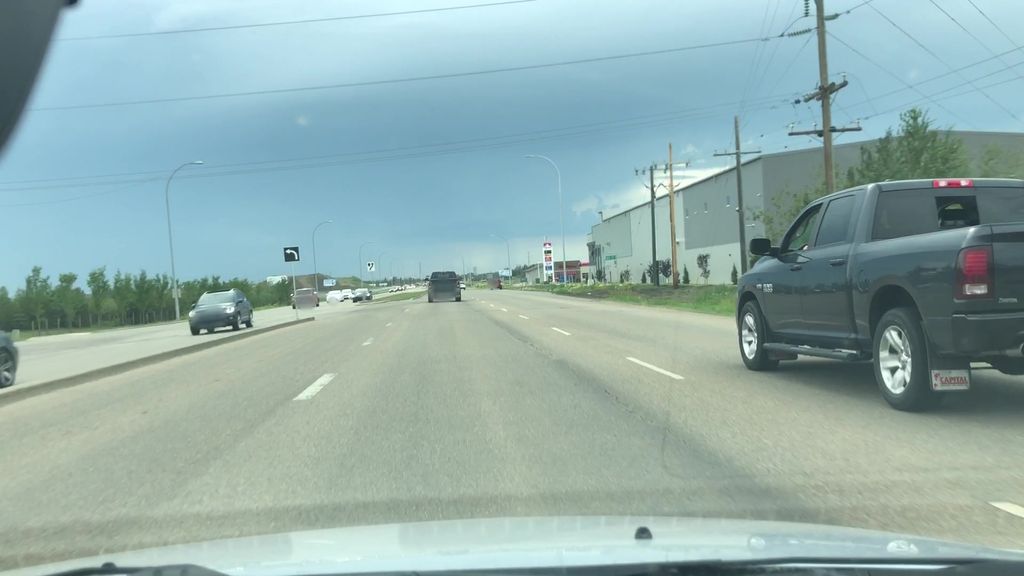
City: edmonton